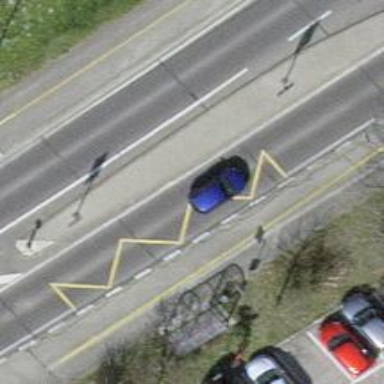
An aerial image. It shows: Bus stop with shelter.